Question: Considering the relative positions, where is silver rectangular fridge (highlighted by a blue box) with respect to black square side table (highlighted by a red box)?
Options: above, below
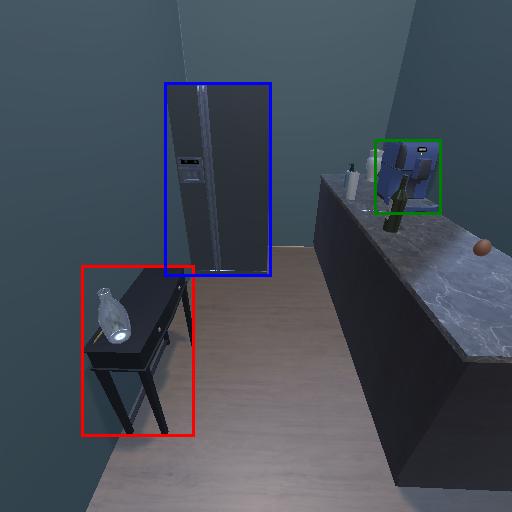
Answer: above